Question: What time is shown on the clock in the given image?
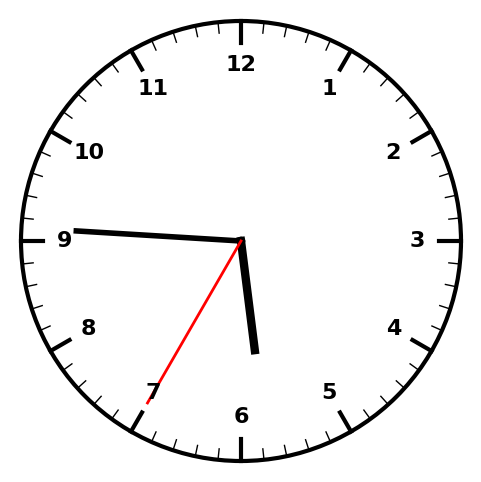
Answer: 05:45:35